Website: macys
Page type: customer-info-address
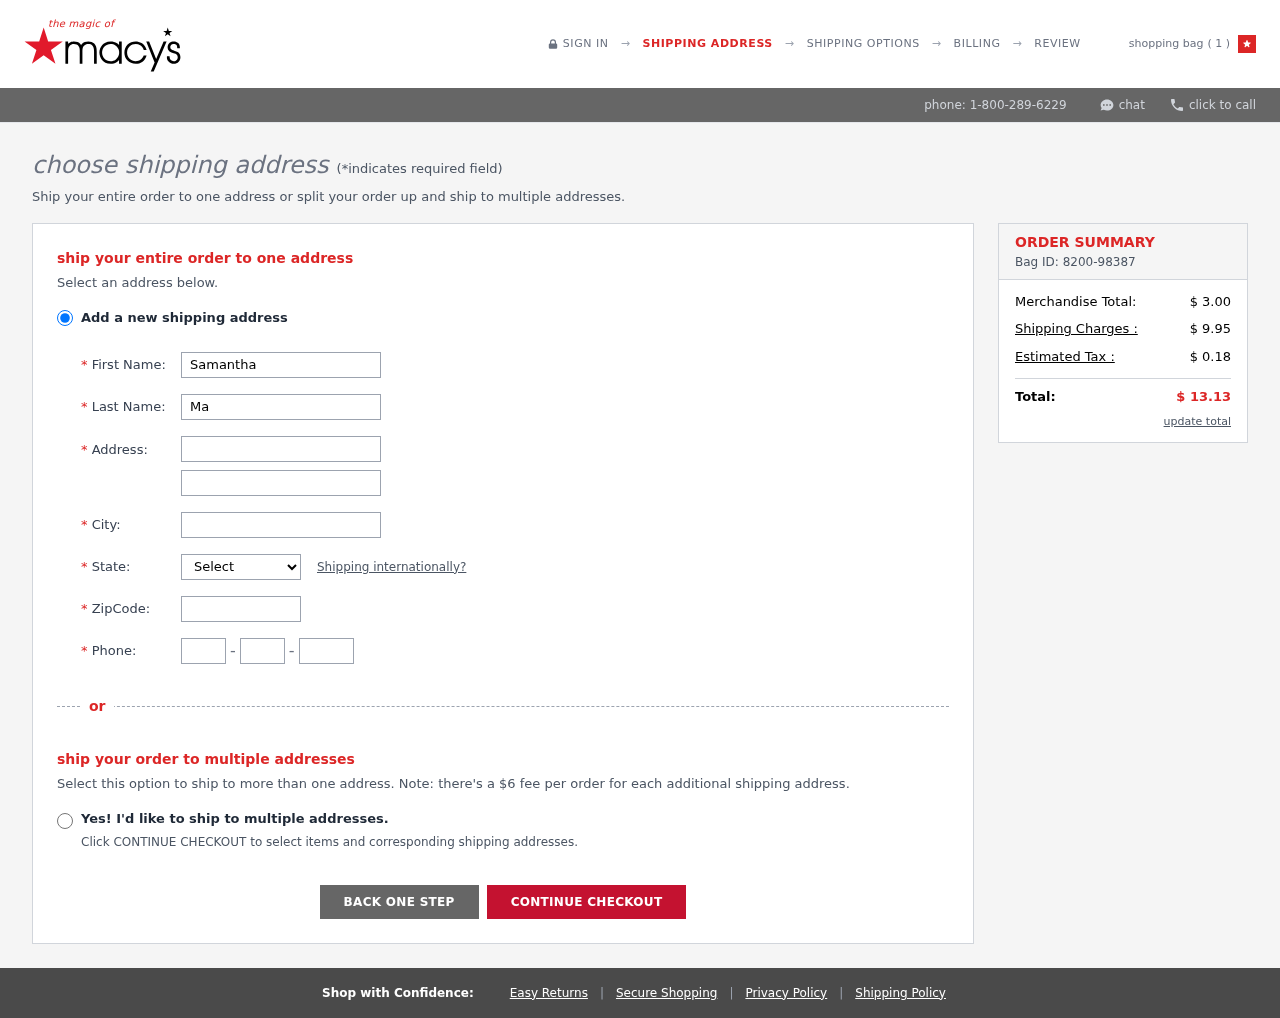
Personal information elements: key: PII_CITY
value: Maryburgh
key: PII_FIRSTNAME
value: Samantha
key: PII_LASTNAME
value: Marshall
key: PII_PHONE_AREA
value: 407
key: PII_PHONE_PREFIX
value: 925
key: PII_PHONE_SUFFIX
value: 5051
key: PII_POSTCODE
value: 07807
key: PII_STATE_ABBR
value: VA
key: PII_STREET
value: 1056 Tiffany Divide
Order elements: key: ORDER_NUM_ITEMS
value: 1
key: ORDER_ID
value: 8200-98387
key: ORDER_SUBTOTAL
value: $ 3.00
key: ORDER_SHIPPING_COST
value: $ 9.95
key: ORDER_TAX
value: $ 0.18
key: ORDER_TOTAL
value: $ 13.13